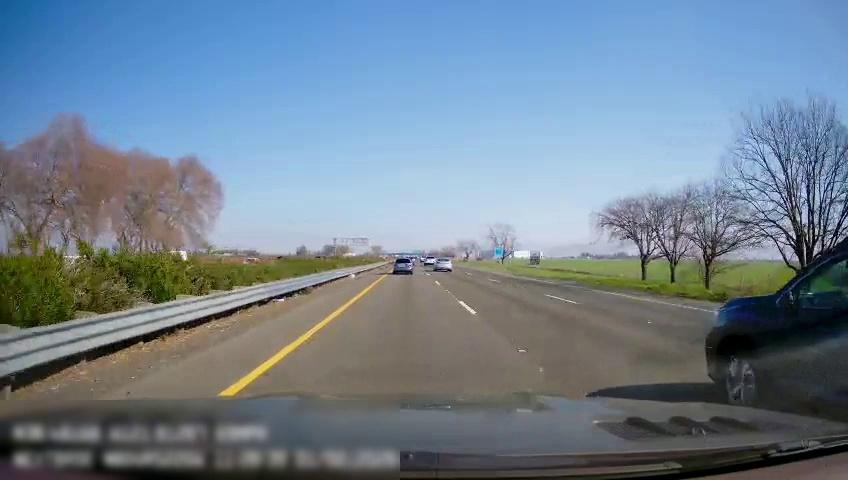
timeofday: Day
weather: Sunny
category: Drivable Space
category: Vehicles | SUV
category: Vehicles | SUV
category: Vehicles | SUV
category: Vehicles | SUV
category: Lanes | Current Lane
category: Lanes | Current Lane
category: Lanes | Alternate Lane
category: Lanes | Alternate Lane